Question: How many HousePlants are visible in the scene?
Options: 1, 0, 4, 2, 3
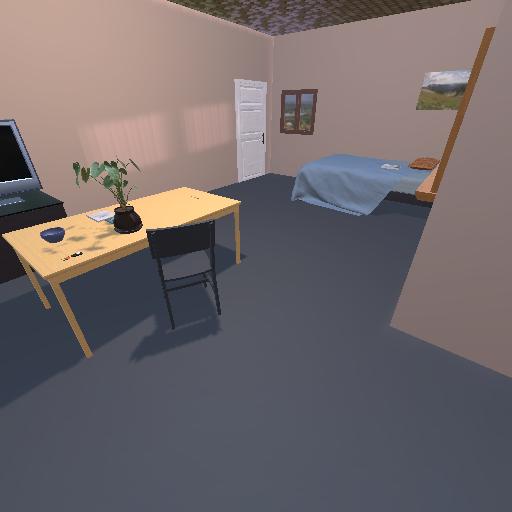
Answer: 1